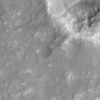
Label: not_dusty